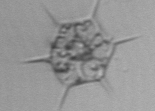
Label: Dictyocha